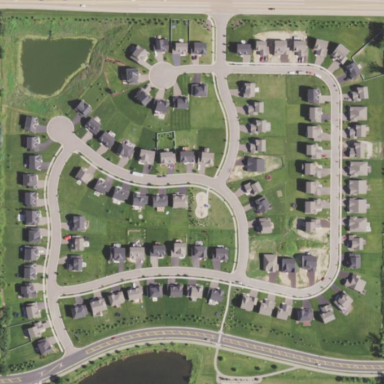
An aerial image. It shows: Single-family residential area.